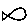
Label: fish